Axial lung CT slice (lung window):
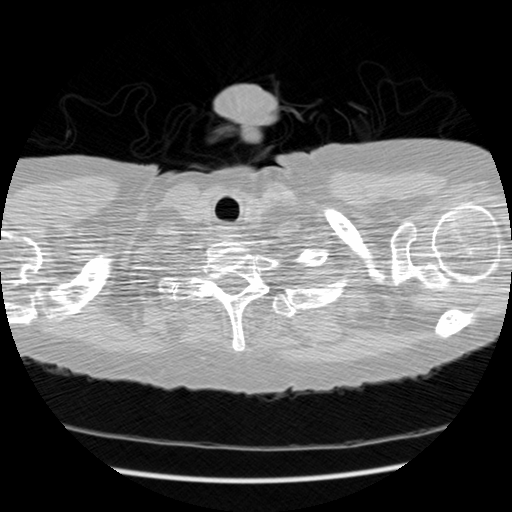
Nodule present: no